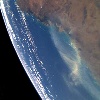
Label: water